Field crop: maize
Growth stage: 2
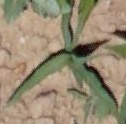
Species: maize